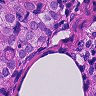
Metastatic tissue present: yes